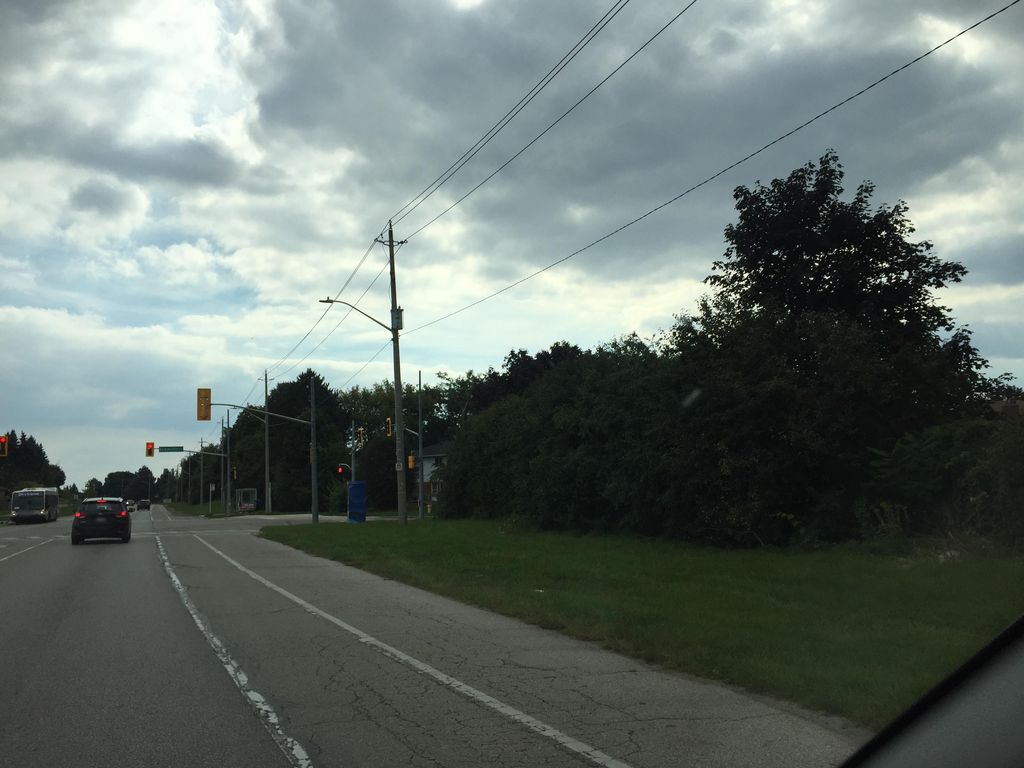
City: kitchener-waterloo